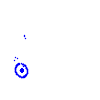
Particle: kaon